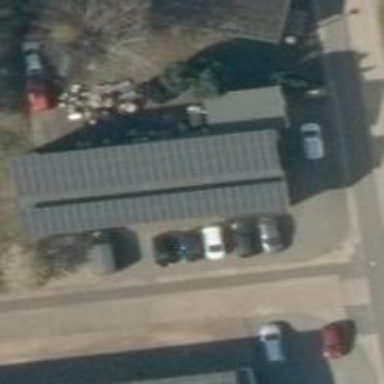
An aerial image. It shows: Car repair shop located in building.